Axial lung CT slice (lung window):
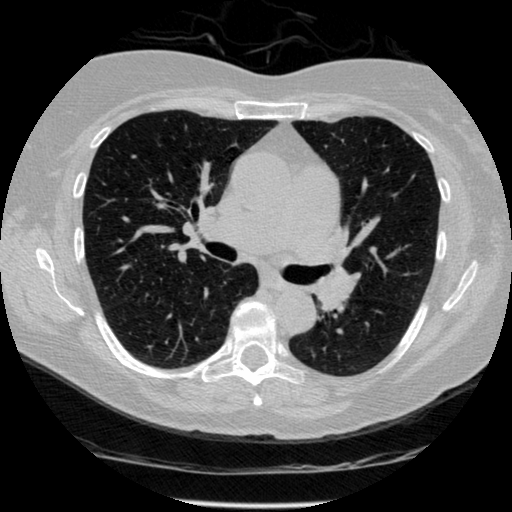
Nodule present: no